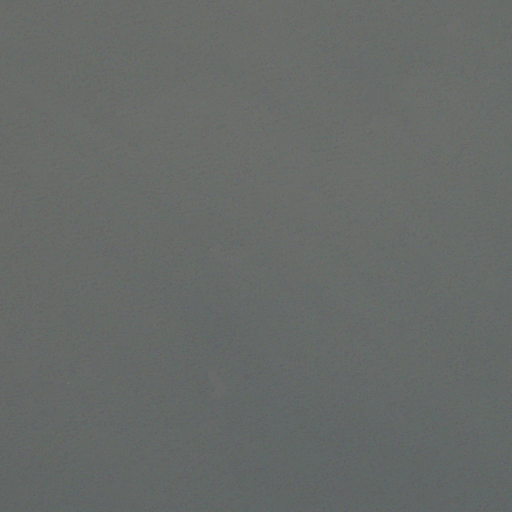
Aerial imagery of cape in Louisiana named Fiddler Point containing open water and herbaceous wetlands